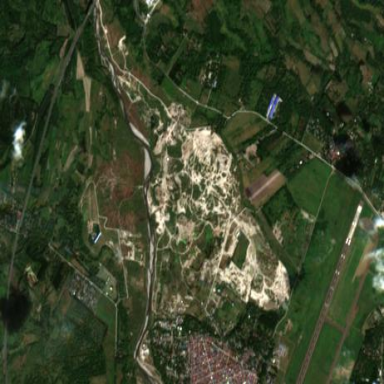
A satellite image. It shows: Quarry area with sand as the primary resource.